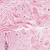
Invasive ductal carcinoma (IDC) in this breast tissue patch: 0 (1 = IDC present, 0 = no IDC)